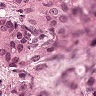
Metastatic tissue present: yes